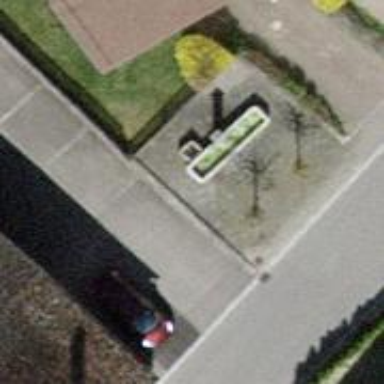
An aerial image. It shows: Fountain.